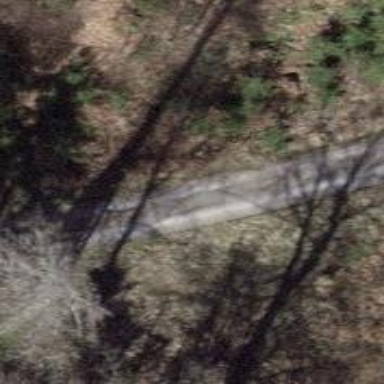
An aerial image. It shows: Gravel track with grade 2 tracktype.